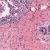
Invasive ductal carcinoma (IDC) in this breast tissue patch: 1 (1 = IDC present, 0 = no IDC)